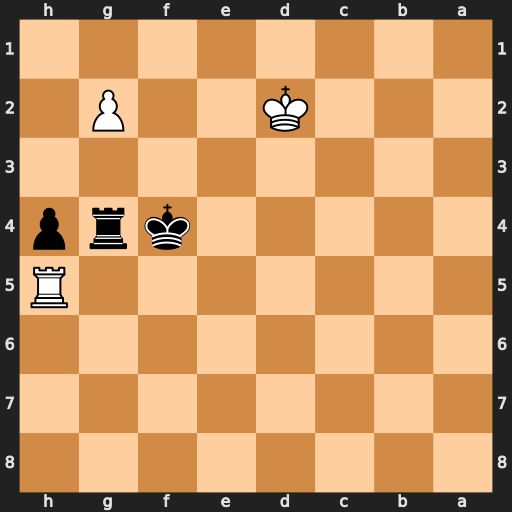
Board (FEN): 8/8/8/7R/5krp/8/3K2P1/8
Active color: b
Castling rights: -
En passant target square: -
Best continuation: Kg3 Ke2 Kxg2 Rf5 Re4+